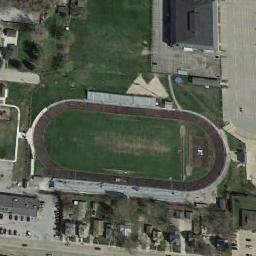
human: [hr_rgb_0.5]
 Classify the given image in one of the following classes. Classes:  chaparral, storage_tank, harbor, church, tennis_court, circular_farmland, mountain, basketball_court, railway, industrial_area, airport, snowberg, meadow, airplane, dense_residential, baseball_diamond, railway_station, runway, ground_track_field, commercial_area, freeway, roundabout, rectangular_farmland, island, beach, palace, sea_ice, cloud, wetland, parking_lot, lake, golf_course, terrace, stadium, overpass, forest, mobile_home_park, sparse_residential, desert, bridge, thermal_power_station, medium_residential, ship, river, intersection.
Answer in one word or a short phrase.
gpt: ground_track_field